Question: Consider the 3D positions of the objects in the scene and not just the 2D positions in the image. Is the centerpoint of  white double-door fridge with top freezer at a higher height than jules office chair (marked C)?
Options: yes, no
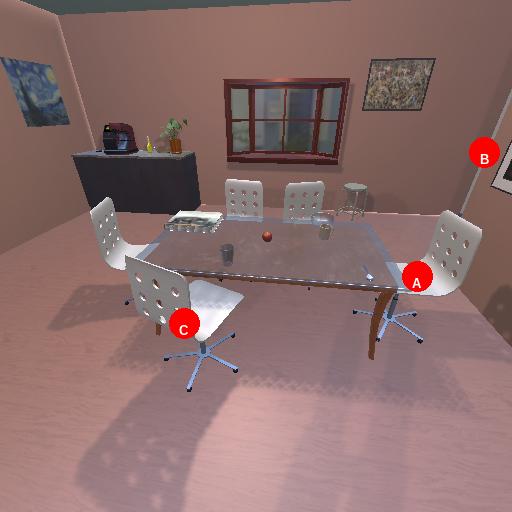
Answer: yes